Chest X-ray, AP view. Patient: 56 years old, sex F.
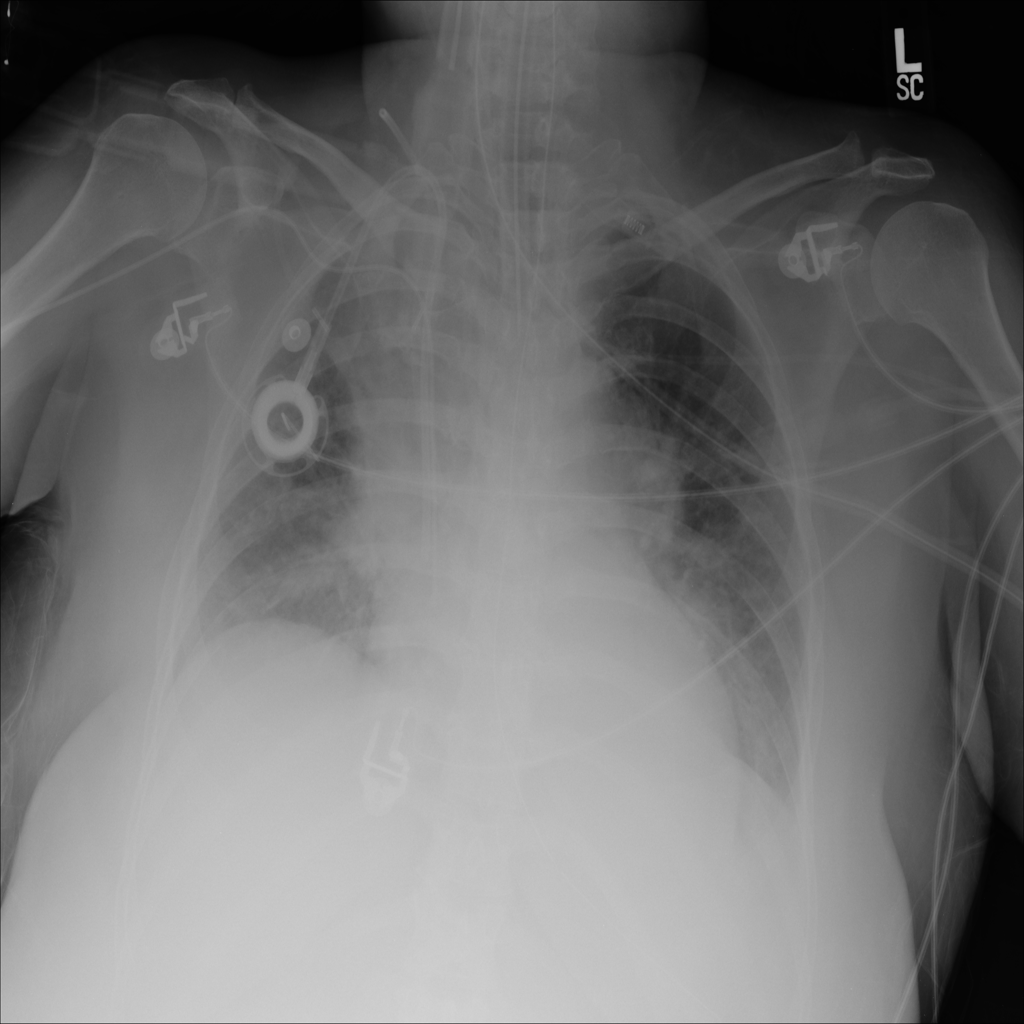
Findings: Atelectasis